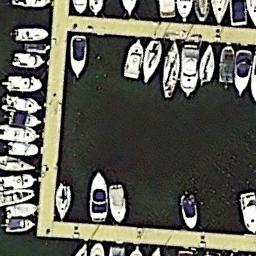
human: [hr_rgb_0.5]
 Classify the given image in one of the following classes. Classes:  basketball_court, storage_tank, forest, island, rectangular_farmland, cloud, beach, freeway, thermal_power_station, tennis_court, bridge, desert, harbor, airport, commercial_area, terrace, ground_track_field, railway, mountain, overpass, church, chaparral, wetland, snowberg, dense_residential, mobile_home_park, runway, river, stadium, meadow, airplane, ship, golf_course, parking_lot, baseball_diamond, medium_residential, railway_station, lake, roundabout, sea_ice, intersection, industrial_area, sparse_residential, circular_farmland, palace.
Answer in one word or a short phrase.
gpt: harbor